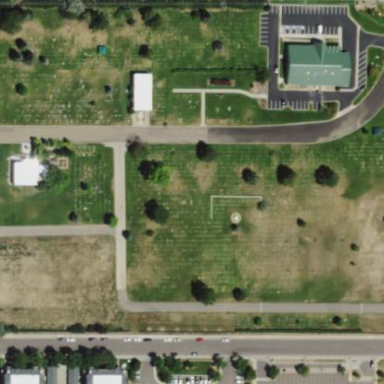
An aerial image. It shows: Cemetery.